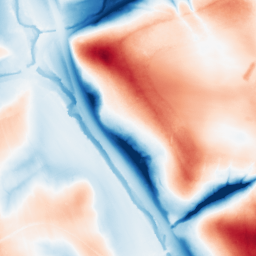
Category: trend_removal
Decomposition family: local_polynomial
Decomposition parameters: window_size: 101
degree: 3
Upsampling method: edge_directed
Upsampling parameters: scale: 2
Upsampling scale: 2